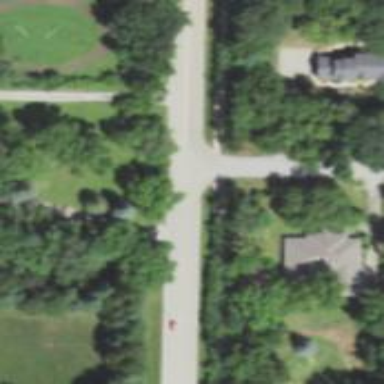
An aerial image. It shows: Unmarked road crossing.